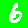
Digit: 6